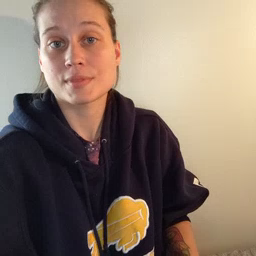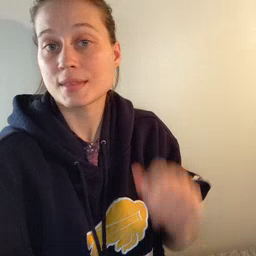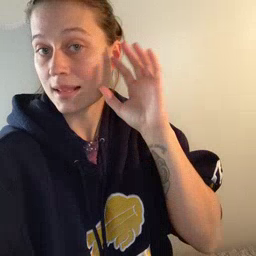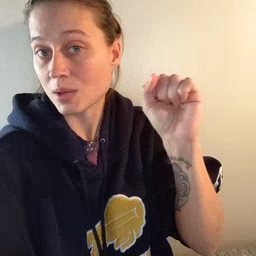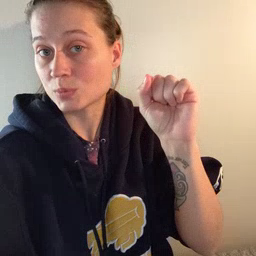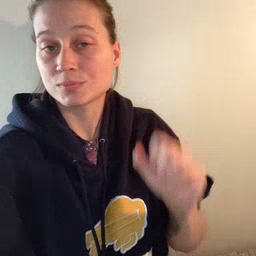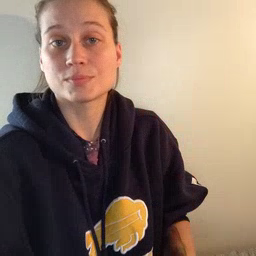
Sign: loud